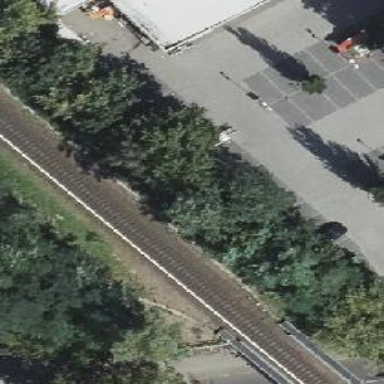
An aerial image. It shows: Historic railway.